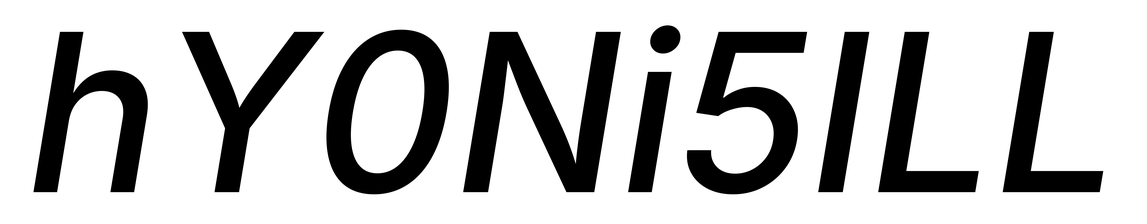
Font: Inter-Italic_Medium_Italic